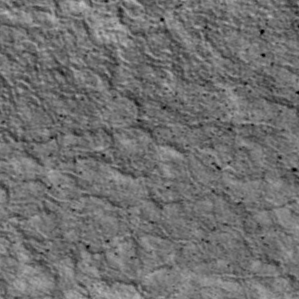
Label: non_frost